Question: This is a fun little problem, and I wanted to check with the experts here if there is a better functional/Mathematica way to approach solving it than what I did. I am not too happy with my solution since I use big IF THEN ELSE in it, but could not find a Mathematica command to use easily to do it (such as 'Select', 'Cases', 'Sow/Reap', 'Map'.. etc...)
Here is the problem, given a list values (numbers or symbols), but for simplicity, lets assume a list of numbers for now. The list can contain zeros and the goal is replace the each zero with the element seen before it.
At the end, .
Here is an example, given
'''
a = {1, 0, 0, -1, 0, 0, 5, 0};
'''
the result should be
'''
a = {1, 1, 1, -1, -1, -1, 5, 5}
'''
It should ofcourse be done in the most efficient way.
This is what I could come up with
'''
Scan[(a[[#]] = If[a[[#]] == 0, a[[#-1]], a[[#]]]) &, Range[2, Length[a]]];
'''
I wanted to see if I can use Sow/Reap on this, but did not know how.
Thanks everyone for the answer, all are very good to learn from. This is the result of speed test, on V 8.04, using windows 7, 4 GB Ram, intel 930 @2.8 Ghz:
I've tested the methods given for 'n' from '100,000' to '4 million'. The 'ReplaceRepeated' method does not do well for large lists.
Removed earlier result that was shown above in update1 due to my error in copying one of the tests.
The updated results are below. Leonid method is the fastest. Congratulation Leonid. A very fast method.

The test program is the following:
'''
(*version 2.0 *)
runTests[sizeOfList_?(IntegerQ[#] && Positive[#] &)] :=
Module[{tests, lst, result, nasser, daniel, heike, leonid, andrei,
sjoerd, i, names},
nasser[lst_List] := Module[{a = lst},
Scan[(a[[#]] = If[a[[#]] == 0, a[[# - 1]], a[[#]]]) &,
Range[2, Length[a]]]
];
daniel[lst_List] := Module[{replaceWithPrior},
replaceWithPrior[ll_, n_: 0] :=
Module[{prev}, Map[If[# == 0, prev, prev = #] &, ll]
];
replaceWithPrior[lst]
];
heike[lst_List] := Flatten[Accumulate /@ Split[lst, (#2 == 0) &]];
andrei[lst_List] := Module[{x, y, z},
ReplaceRepeated[lst, {x___, y_, 0, z___} :> {x, y, y, z},
MaxIterations -> Infinity]
];
leonid[lst_List] :=
FoldList[If[#2 == 0, #1, #2] &, First@#, Rest@#] & @lst;
sjoerd[lst_List] :=
FixedPoint[(1 - Unitize[#]) RotateRight[#] + # &, lst];
lst = RandomChoice[Join[ConstantArray[0, 10], Range[-1, 5]],
sizeOfList];
tests = {nasser, daniel, heike, leonid, sjoerd};
names = {"Nasser","Daniel", "Heike", "Leonid", "Sjoerd"};
result = Table[0, {Length[tests]}, {2}];
Do[
result[[i, 1]] = names[[i]];
Block[{j, r = Table[0, {5}]},
Do[
r[[j]] = First@Timing[tests[[i]][lst]], {j, 1, 5}
];
result[[i, 2]] = Mean[r]
],
{i, 1, Length[tests]}
];
result
]
'''
To run the tests for length 1000 the command is:
'''
Grid[runTests[1000], Frame -> All]
'''
Thanks everyone for the answers.
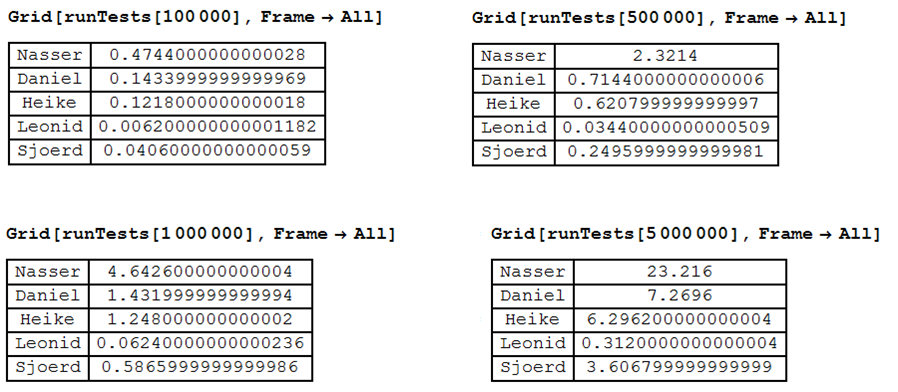
Answer: Much (order of magnitude) faster than other solutions still:
'''
FoldList[If[#2 == 0, #1, #2] &, First@#, Rest@#] &
'''
The speedup is due to 'Fold' autocompiling. Will not be so dramatic for non-packed arrays. Benchmarks:
'''
In[594]:=
a=b=c=RandomChoice[Join[ConstantArray[0,10],Range[-1,5]],150000];
(b=Flatten[Accumulate/@Split[b,(#2==0)&]]);//Timing
Scan[(a[[#]]=If[a[[#]]==0,a[[#-1]],a[[#]]])&,Range[2,Length[a]]]//Timing
(c=FoldList[If[#2==0,#1,#2]&,First@#,Rest@#]&@c);//Timing
SameQ[a,b,c]
Out[595]= {0.187,Null}
Out[596]= {0.625,Null}
Out[597]= {0.016,Null}
Out[598]= True
'''